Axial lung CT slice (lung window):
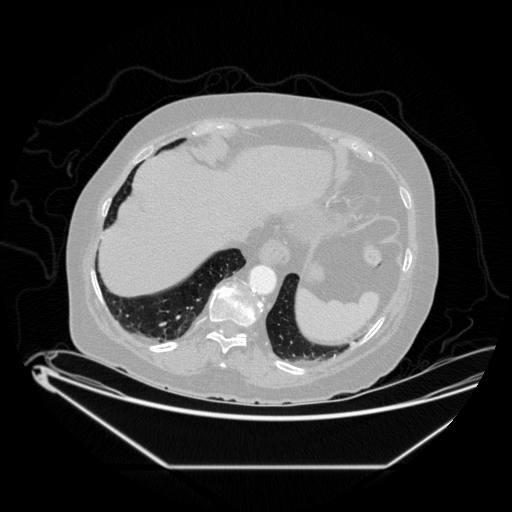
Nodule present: no